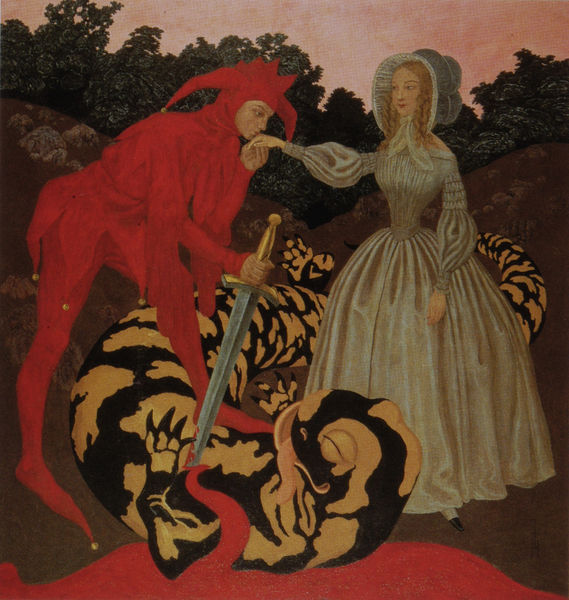
Titel: Der Kampf mit dem Drachen
Künstler: Thomas Theodor Heine
Standort: Israel
Institution: Privatbesitz
Schlagwörter: baum, blau, fuß, hand, himmel, kampf, mann, weiß, bäume, gelb, grün, braun, frau, hut, kleid, schwarz, symbol, blick, dame, rot, haube, kappe, mütze, arme, falten, kleidung, silber, tod, tot, ärmel, erde, hügel, büsche, gebüsch, boden, gewand, kostüm, wald, beine, taille, bein, füße, kuss, schuhe, abendrot, blut, narr, clown, steht, stich, schwert, schuh, glöckchen, morgenrot, getötet, salamander, verbeugung, narrenkappe, ungeheuer, handkuss, baise main, bezwungen, drache, dragon, fou, fou du roi, glaive, glocken, harlekin, hofnarr, kasper, lurch, papageno, reptil, robe, saint georges, schelm, zauberflöte, épée, grell, darche